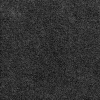
Atmospheric dust classification: dusty